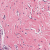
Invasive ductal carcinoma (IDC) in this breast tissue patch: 0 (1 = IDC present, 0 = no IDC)